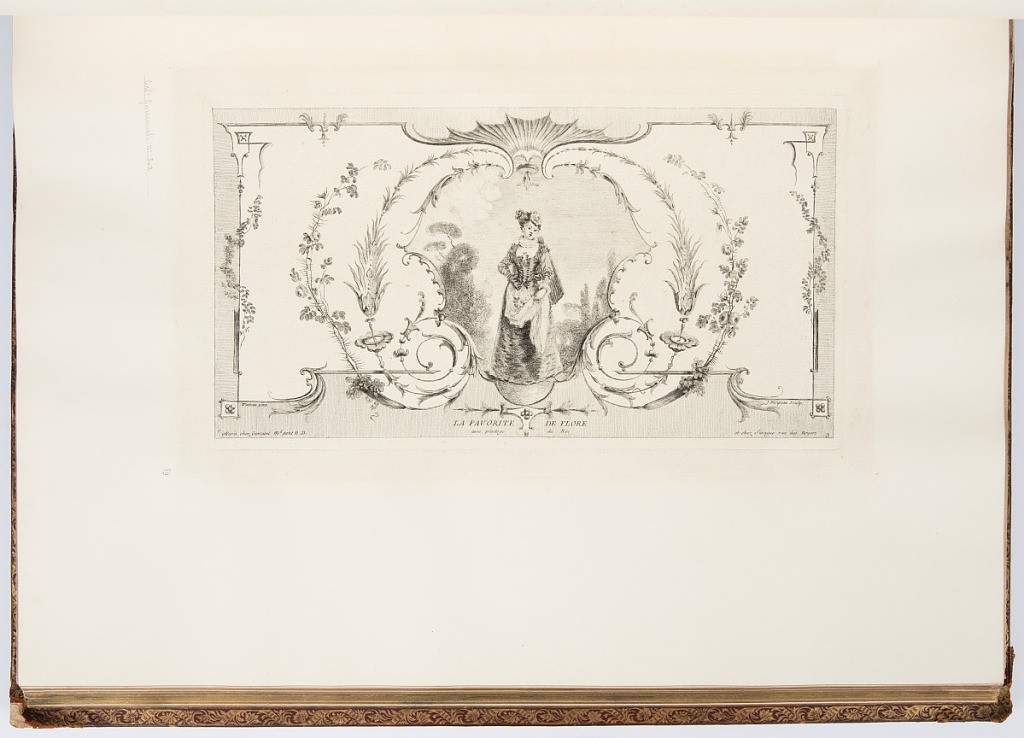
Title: LA FAVORITE DE FLORE
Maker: Antoine Watteau, French, 1684–1721
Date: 1723-1735
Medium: Etching on laid paper
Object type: Bound print
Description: Vignette of a well-dressed woman in a landscape picking flowers and placing them in her apron. This scene is set within an arabesque frame comprised of flowers, scrolls, and reeds. The plate is signed.